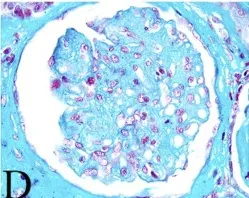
Histologic features of renal lesions. Mesangial lysis indicated by the black arrow. Masson's trichrome. Magnification, x200).
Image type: pathology (masson_trichrome)